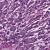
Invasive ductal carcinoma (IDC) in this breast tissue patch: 1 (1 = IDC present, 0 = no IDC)